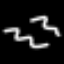
Label: squiggle